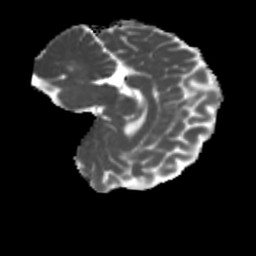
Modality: MD
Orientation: sagittal
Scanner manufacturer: siemens
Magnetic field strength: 3 T
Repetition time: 4 s
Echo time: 0.0594 s